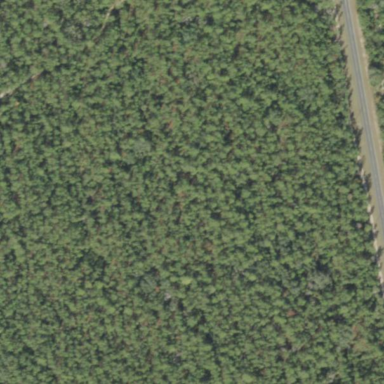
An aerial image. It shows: Forest area predominantly covered with needle-leaved trees.